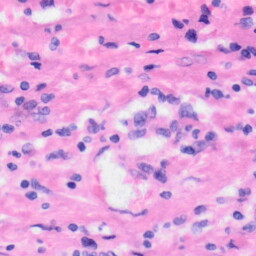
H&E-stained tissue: Liver